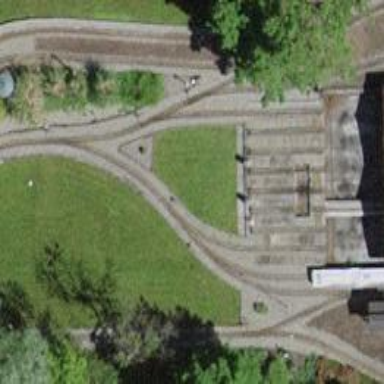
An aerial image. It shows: Miniature railway located in service yard.